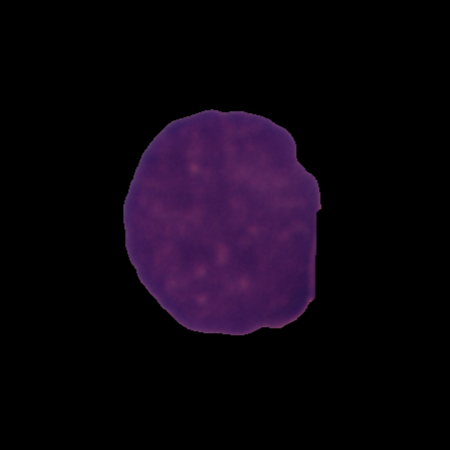
Label: cancer